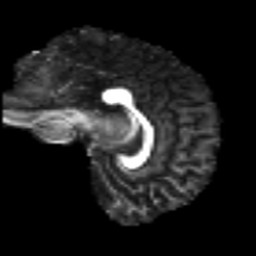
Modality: FA
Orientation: sagittal
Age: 29
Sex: female
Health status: ill
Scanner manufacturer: siemens
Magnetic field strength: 3 T
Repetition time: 6.5 s
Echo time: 0.062 s